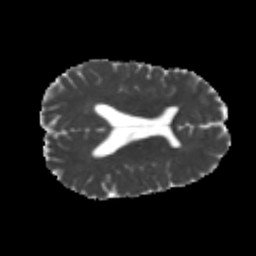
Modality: MD
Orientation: axial
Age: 24
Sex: male
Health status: healthy
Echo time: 0.074 s